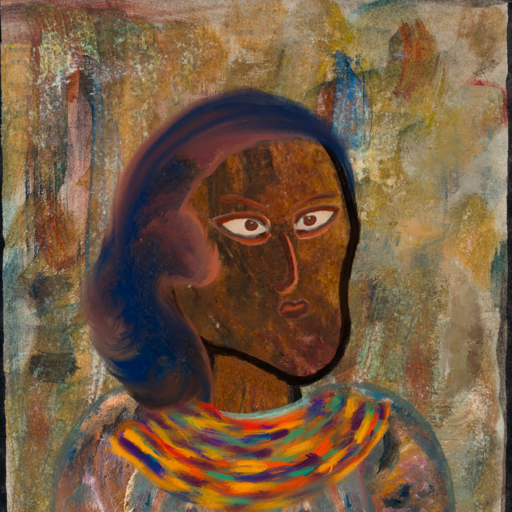
Background: Pipe, Head And Neck Side: Mosgoul, Face Side: Roy_Bahadur, Bust: Boggyland, Hair Side: Mother_And_Son_Son, Head Accessory: Blank, Second Necklace: An_Impression_2, Necklace: Blank, Baby: Blank